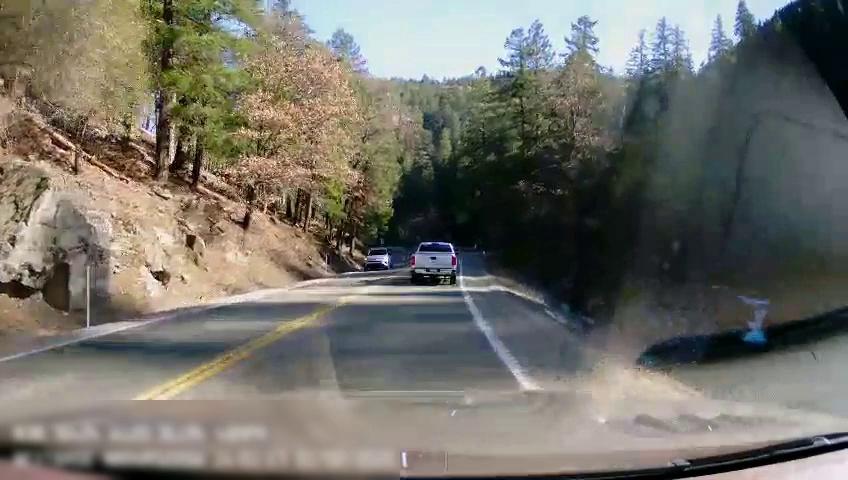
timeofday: Day
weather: Sunny
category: Drivable Space
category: Drivable Space
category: Vehicles | Truck
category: Vehicles | SUV
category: Lanes | Opposite Lane
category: Lanes | Current Lane
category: Lanes | Opposite Lane
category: Lanes | Current Lane